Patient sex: M
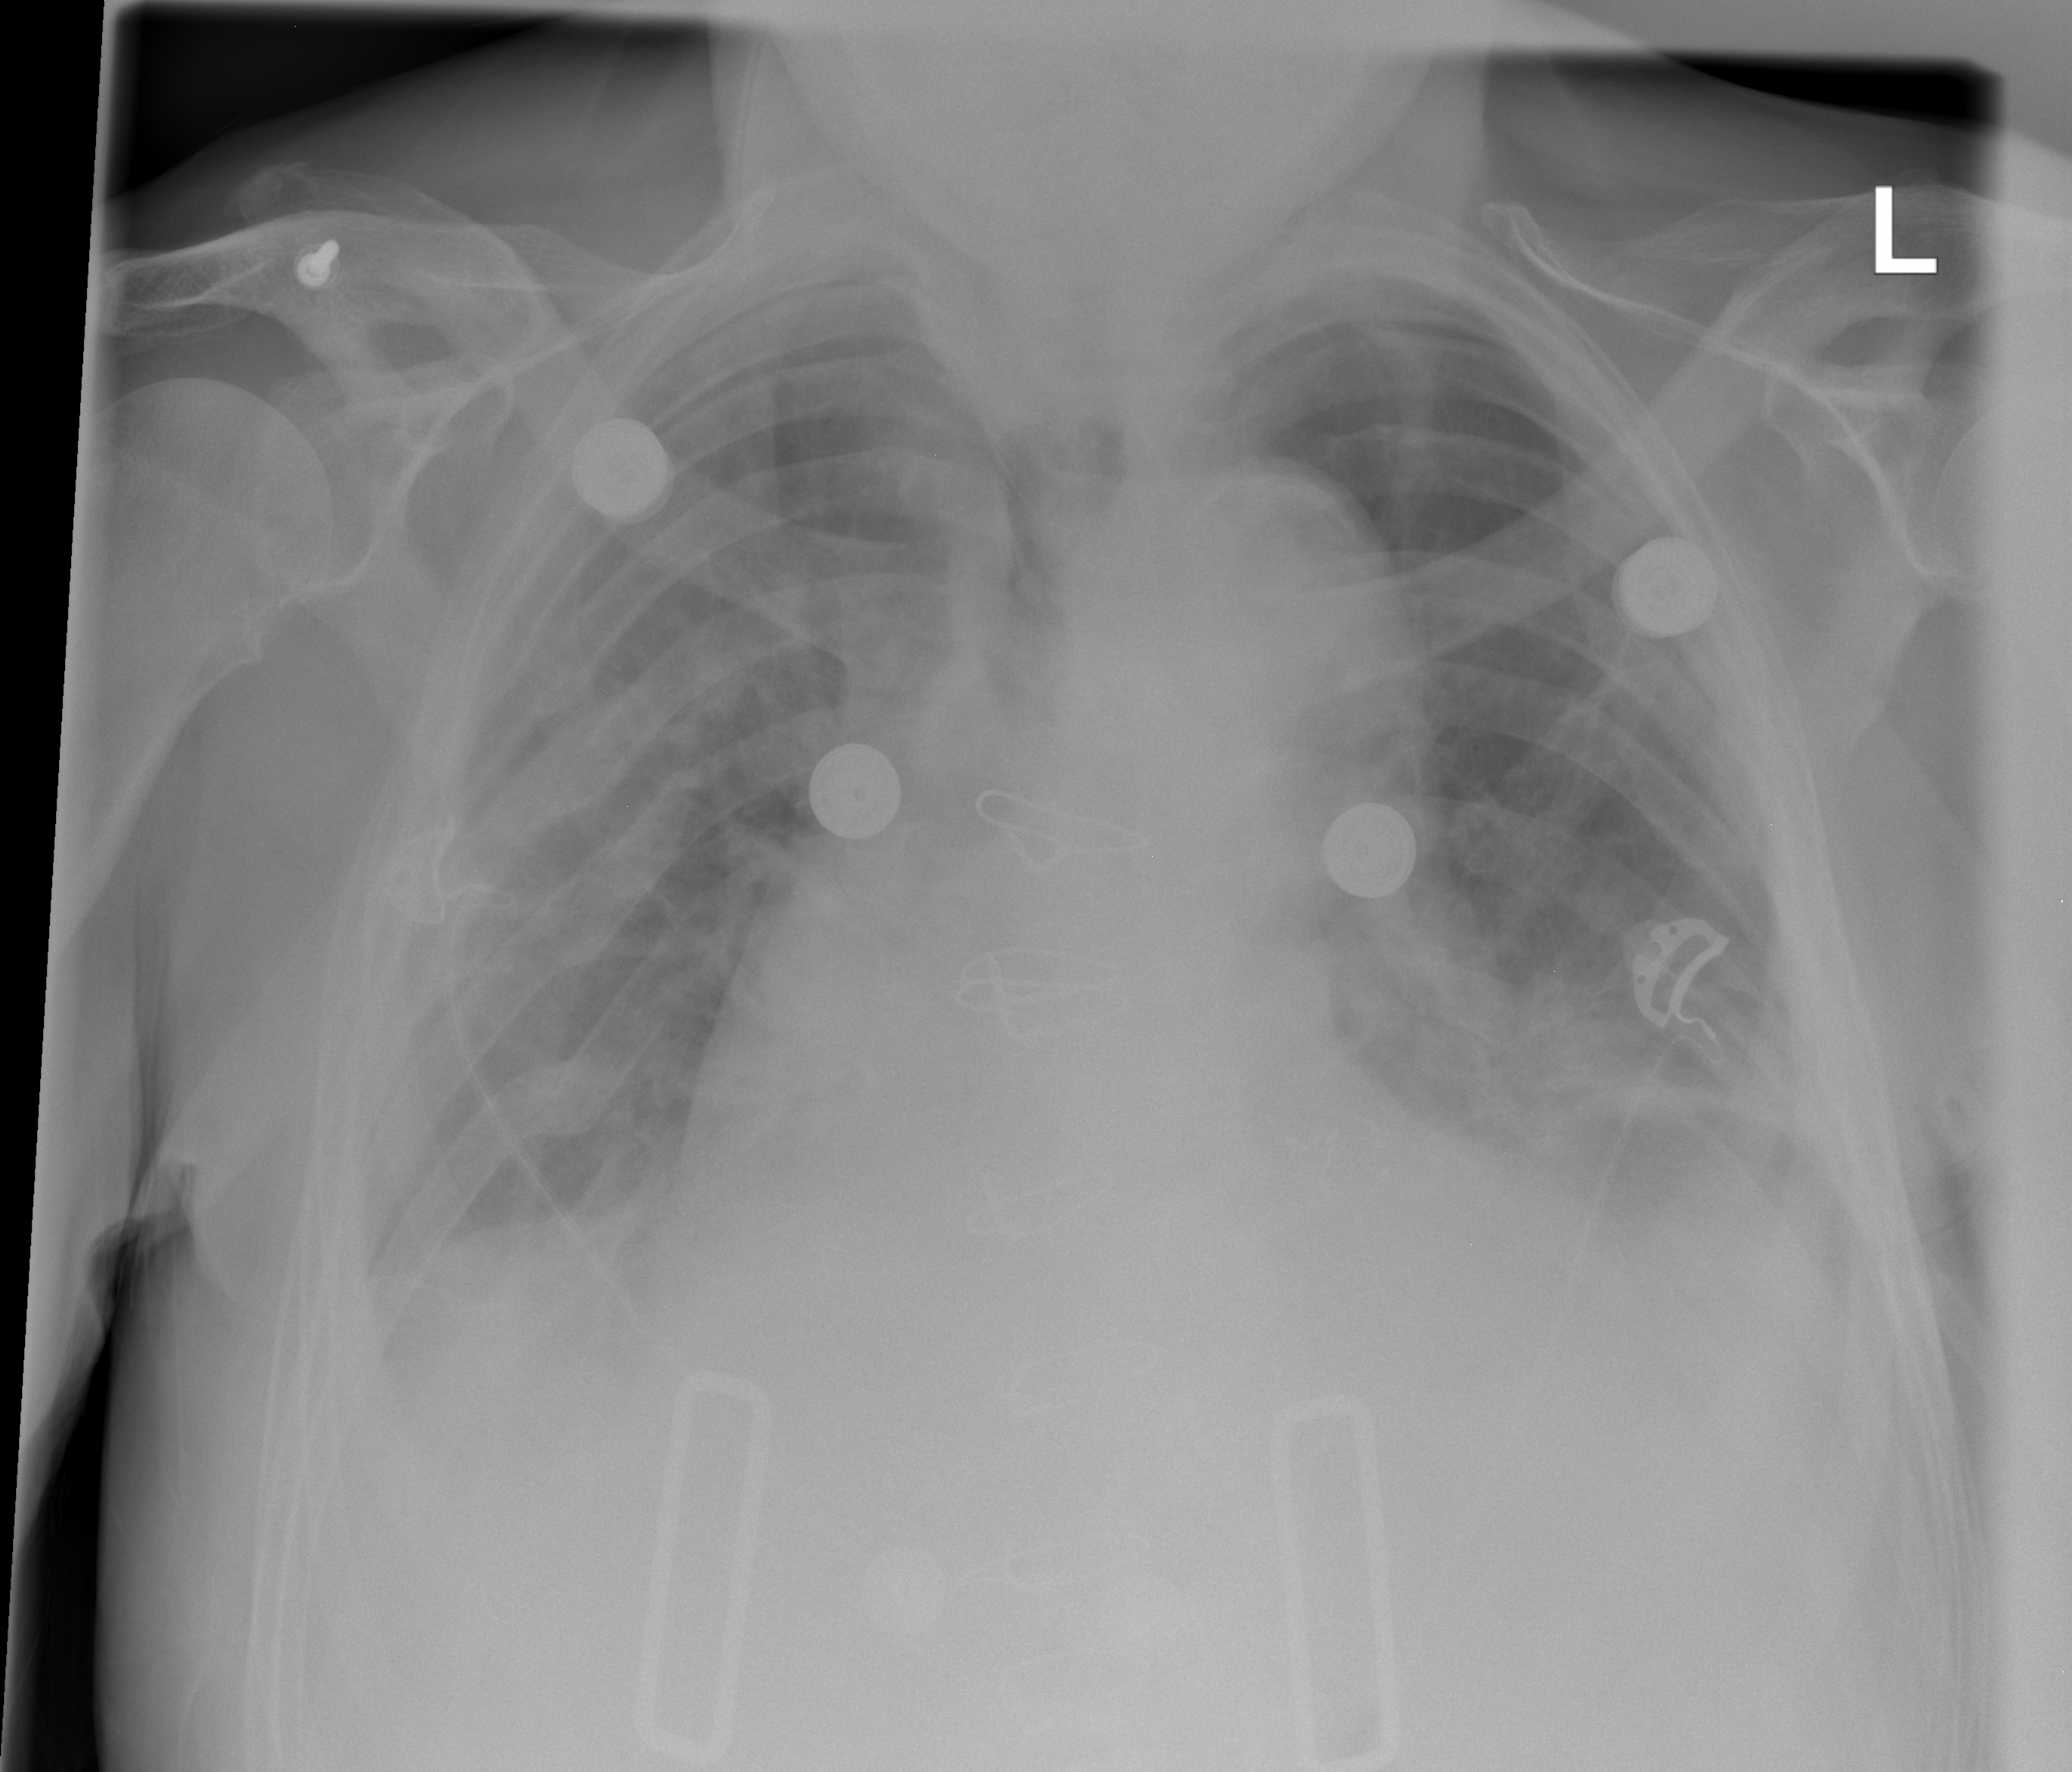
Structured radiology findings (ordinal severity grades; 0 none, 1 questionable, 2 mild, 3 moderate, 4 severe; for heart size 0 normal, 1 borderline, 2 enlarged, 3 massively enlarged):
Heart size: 2
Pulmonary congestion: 2
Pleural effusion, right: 2
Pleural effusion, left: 2
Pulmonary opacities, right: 2
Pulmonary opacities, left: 2
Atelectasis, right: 2
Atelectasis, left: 2